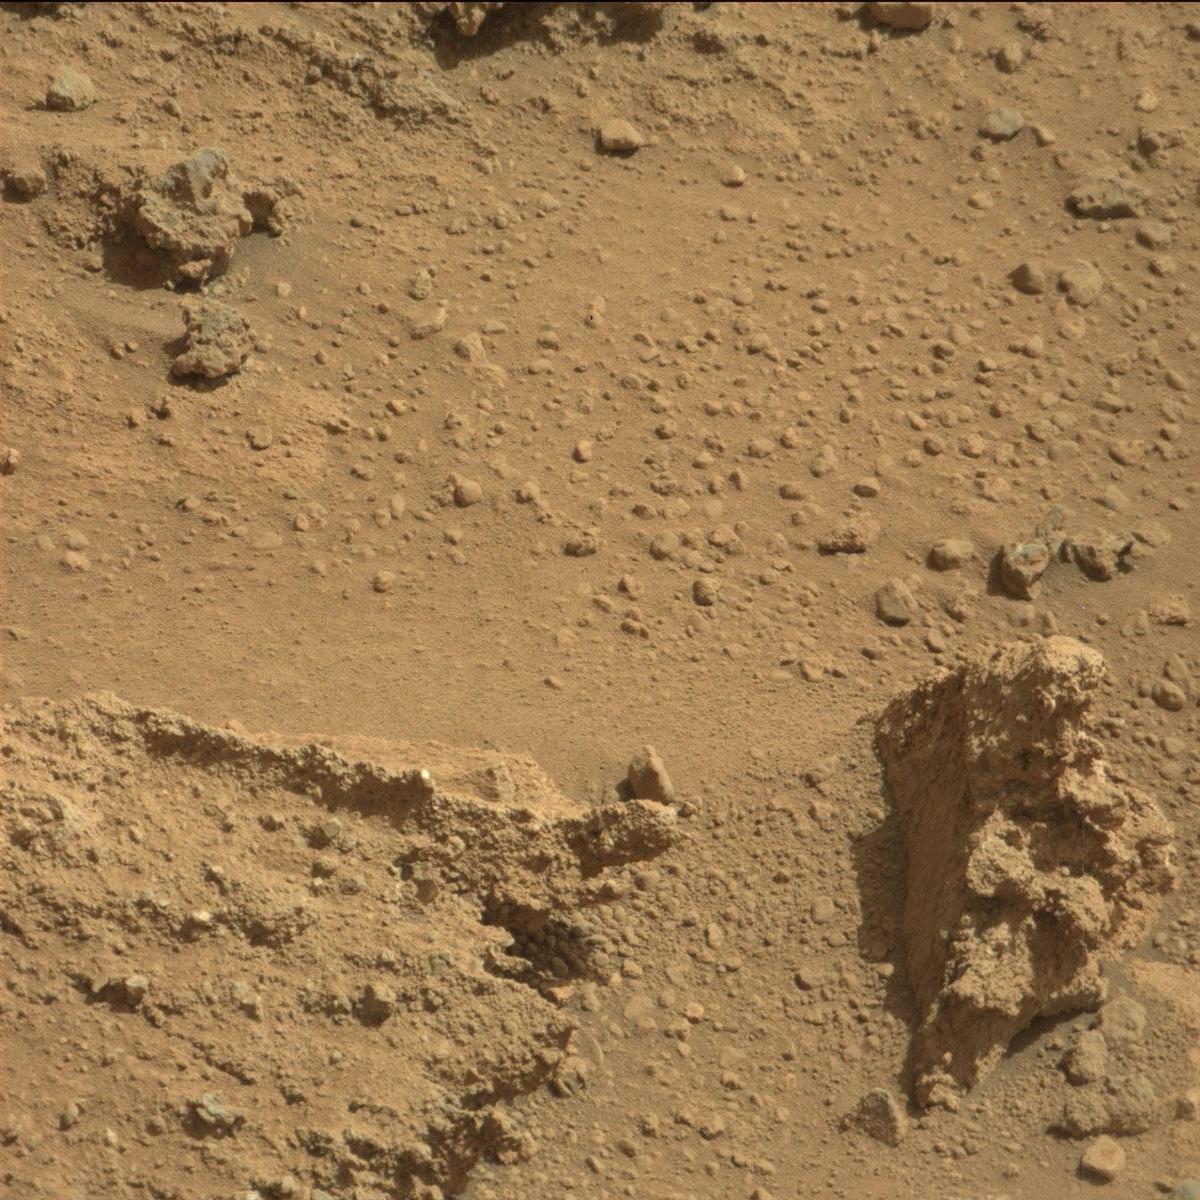
Terrain classes present: Bedrock, Rock, Sand / Soil